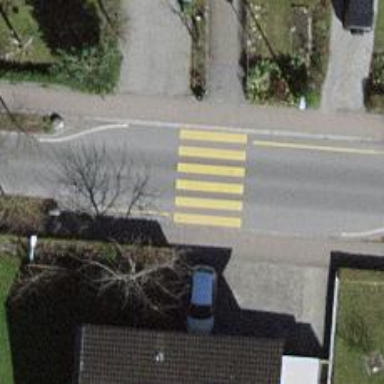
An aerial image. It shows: Marked crossing with zebra stripes on the road.